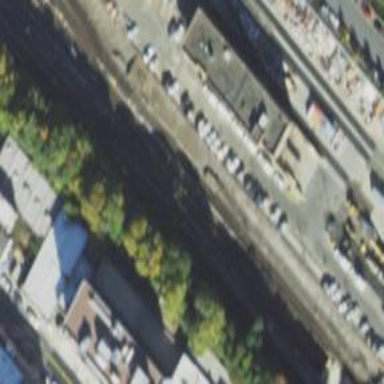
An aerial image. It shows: Yard area with electrified rail on top.